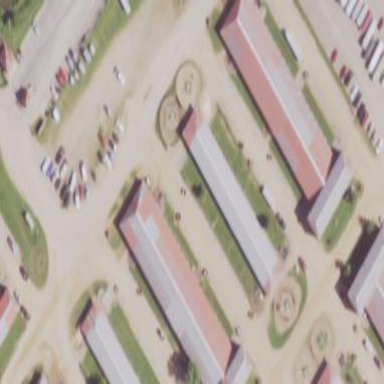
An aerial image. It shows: Stable.